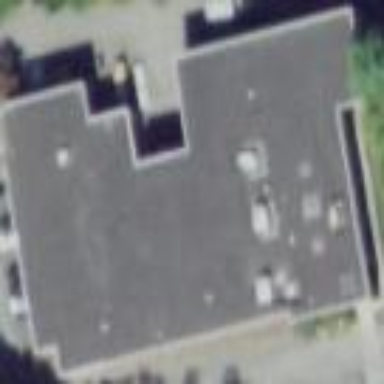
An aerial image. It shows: Warehouse building.